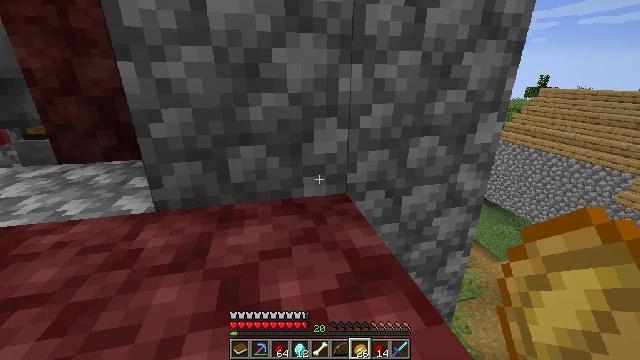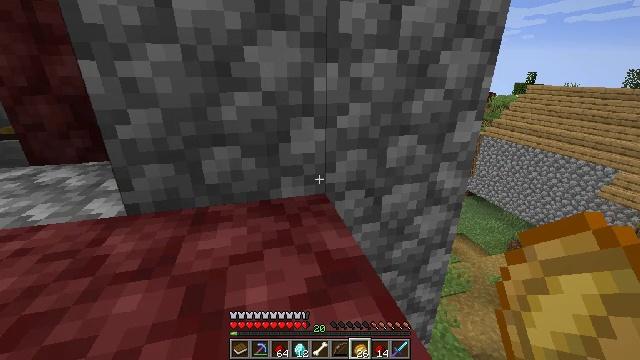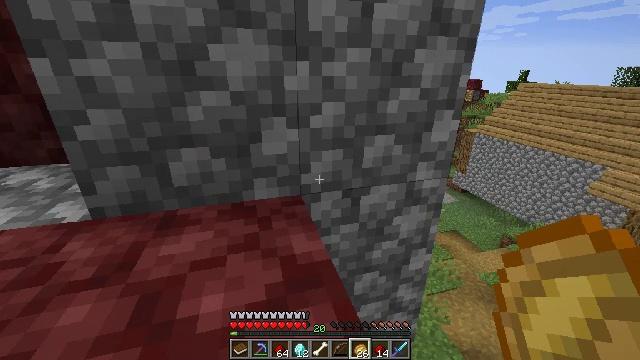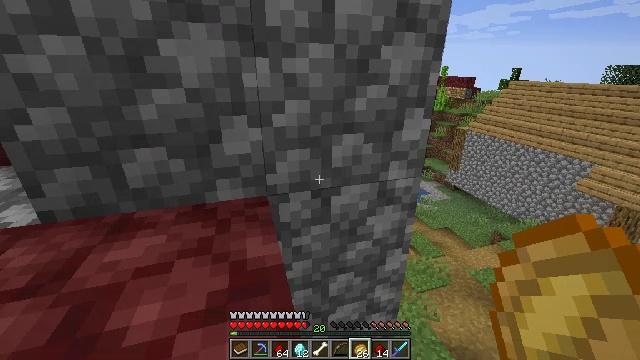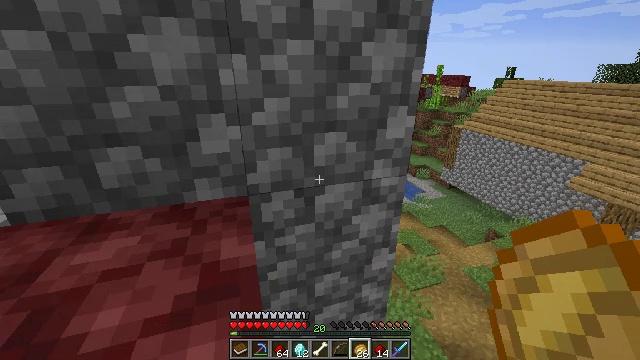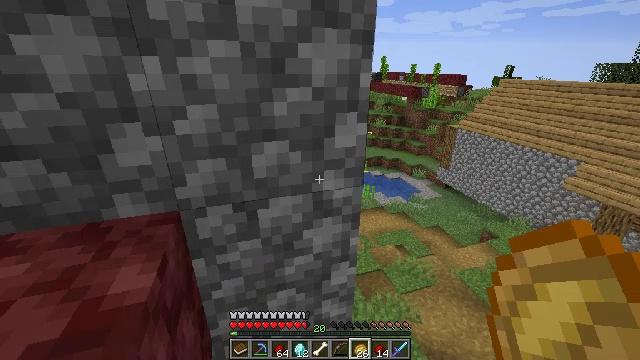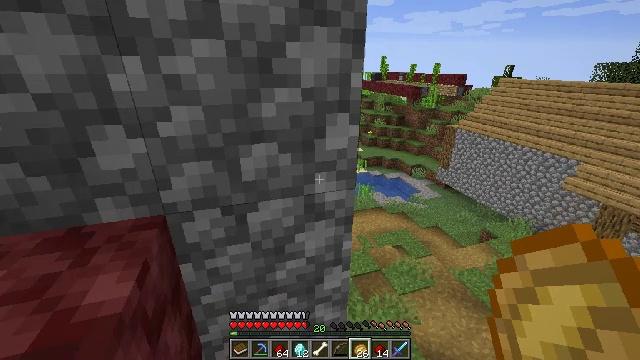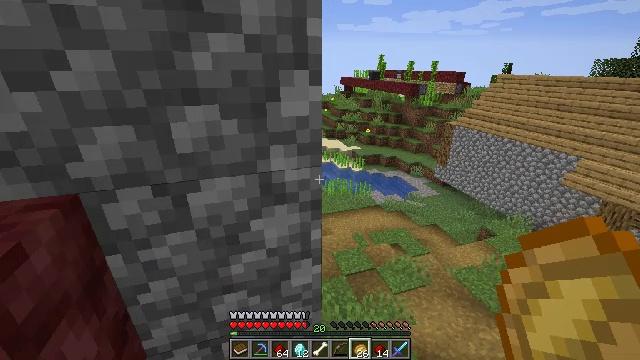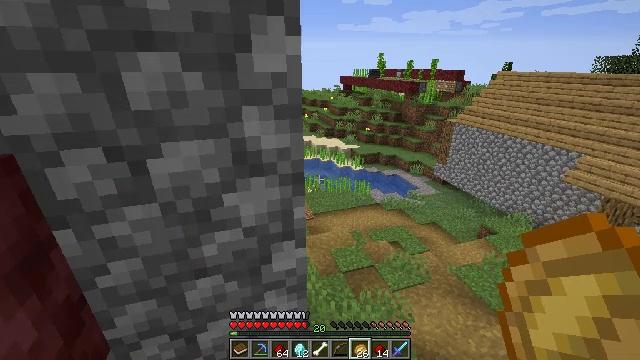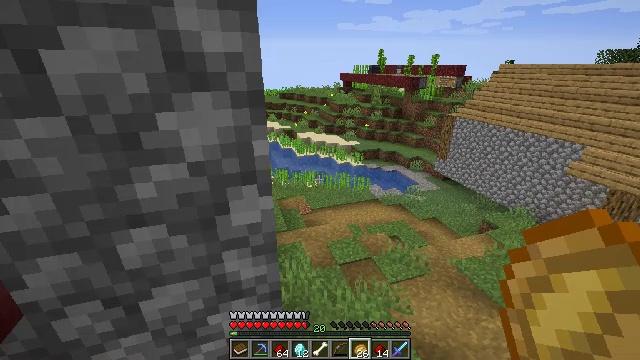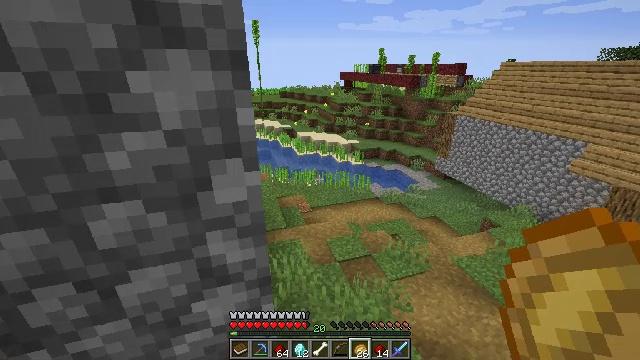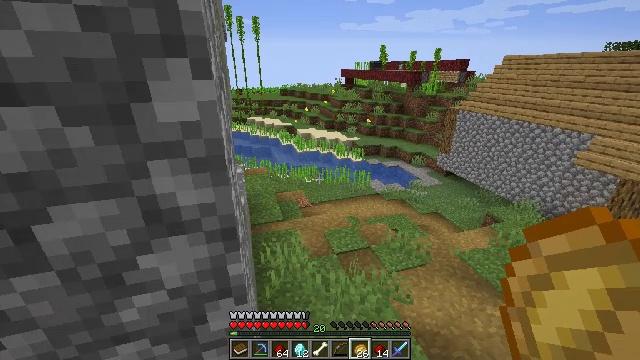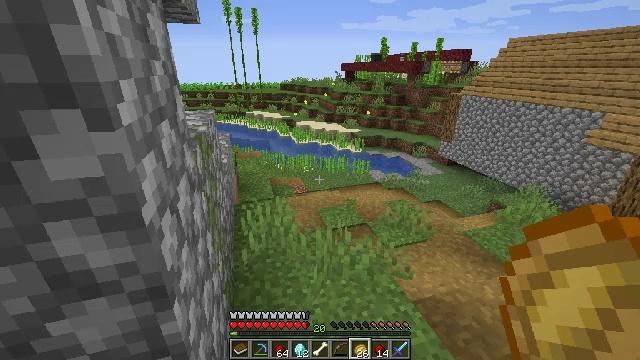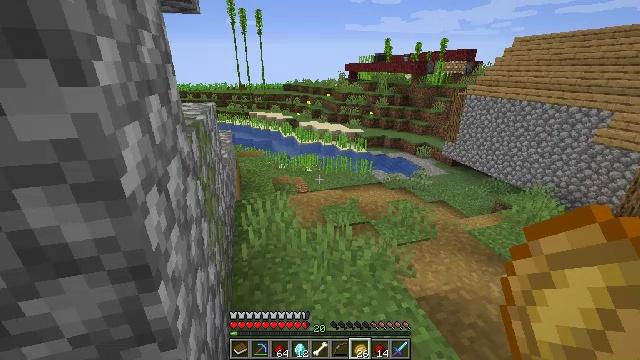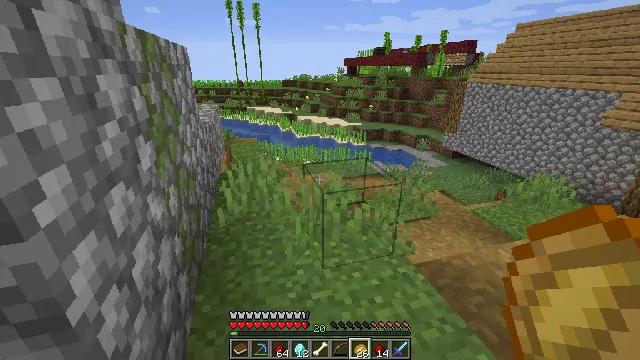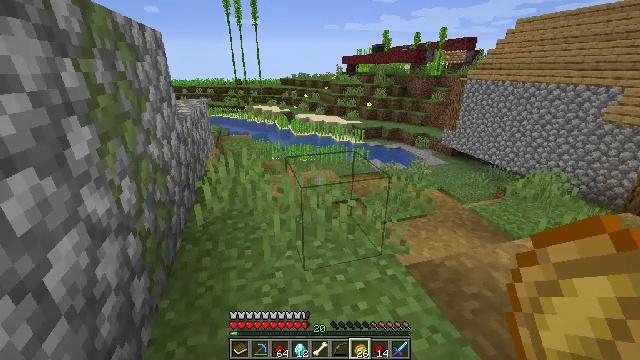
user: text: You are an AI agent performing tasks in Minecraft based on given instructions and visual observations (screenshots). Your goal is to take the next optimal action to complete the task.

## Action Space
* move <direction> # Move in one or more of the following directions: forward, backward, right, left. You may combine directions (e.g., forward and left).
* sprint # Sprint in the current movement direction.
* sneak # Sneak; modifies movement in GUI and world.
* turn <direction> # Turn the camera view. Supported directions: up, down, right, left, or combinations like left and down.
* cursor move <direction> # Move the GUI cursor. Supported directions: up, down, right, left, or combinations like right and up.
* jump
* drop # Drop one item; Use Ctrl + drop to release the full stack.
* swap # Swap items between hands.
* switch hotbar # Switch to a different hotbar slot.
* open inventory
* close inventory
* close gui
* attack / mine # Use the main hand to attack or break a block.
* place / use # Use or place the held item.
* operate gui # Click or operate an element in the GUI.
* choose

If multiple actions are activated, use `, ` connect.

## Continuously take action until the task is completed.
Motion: motion action
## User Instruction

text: craft item air
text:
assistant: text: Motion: move forward and move right, turn right
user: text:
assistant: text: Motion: move forward and move right, turn right
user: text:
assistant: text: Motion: move forward and move right, turn right
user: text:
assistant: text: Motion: move forward and move right
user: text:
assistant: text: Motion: move forward and move right
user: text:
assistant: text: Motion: move forward and move right
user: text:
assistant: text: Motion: move forward and move right
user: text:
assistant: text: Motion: move forward and move right
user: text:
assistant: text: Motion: move forward and move right
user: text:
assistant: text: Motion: move forward and move right
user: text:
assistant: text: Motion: move forward and move right
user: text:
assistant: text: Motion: move forward and move right
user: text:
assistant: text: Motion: move forward and move right
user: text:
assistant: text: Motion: move forward and move right
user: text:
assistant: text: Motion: move forward and move right
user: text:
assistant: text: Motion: move forward
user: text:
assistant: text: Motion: move forward
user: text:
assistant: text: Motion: no_op
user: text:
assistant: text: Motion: no_op
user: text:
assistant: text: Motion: open inventory
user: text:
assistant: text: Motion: open inventory
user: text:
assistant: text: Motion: open inventory
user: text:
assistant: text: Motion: open inventory
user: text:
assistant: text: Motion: no_op
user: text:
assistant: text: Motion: no_op
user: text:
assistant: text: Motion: no_op
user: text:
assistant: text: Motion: no_op
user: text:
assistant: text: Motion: no_op
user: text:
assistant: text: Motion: cursor move left and up
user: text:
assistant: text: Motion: cursor move left and up